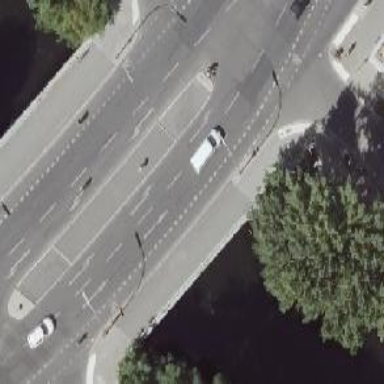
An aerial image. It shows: Asphalt footway with sidewalk on bridge.